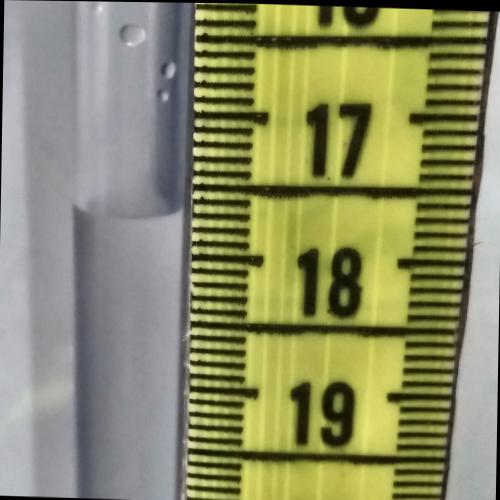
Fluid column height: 17.7 cm